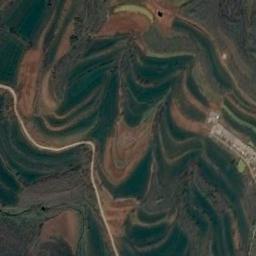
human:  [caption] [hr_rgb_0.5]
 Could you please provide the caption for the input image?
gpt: There are bare and green terrace .

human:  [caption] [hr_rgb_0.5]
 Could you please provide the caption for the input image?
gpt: There was a little weed around the terraces .

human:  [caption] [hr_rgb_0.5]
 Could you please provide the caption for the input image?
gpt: The green plants are on the terrace .

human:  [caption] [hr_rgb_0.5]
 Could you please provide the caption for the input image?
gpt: There is a winding narrow road next to a large brown and green mixed terraces .

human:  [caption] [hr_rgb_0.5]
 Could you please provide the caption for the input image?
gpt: There are many green terraces and some brown ones .